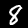
Digit: 8